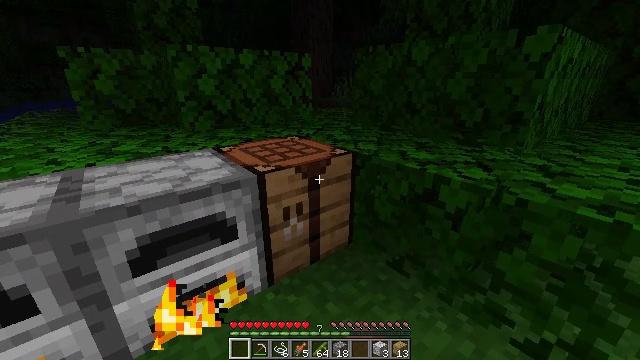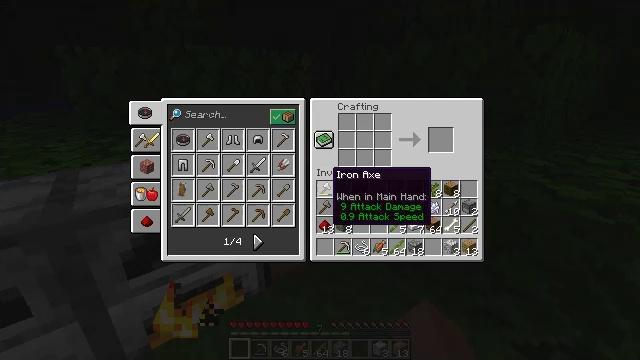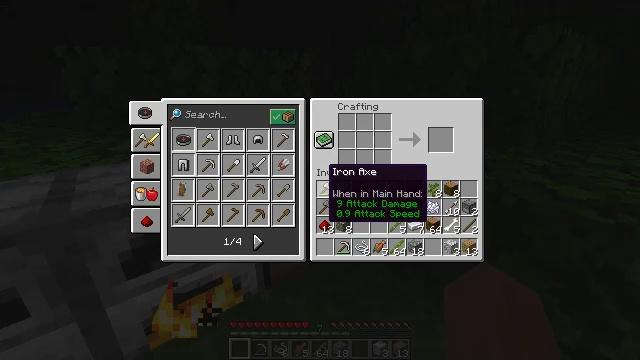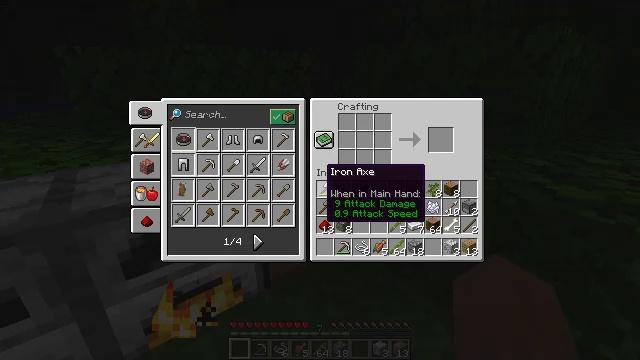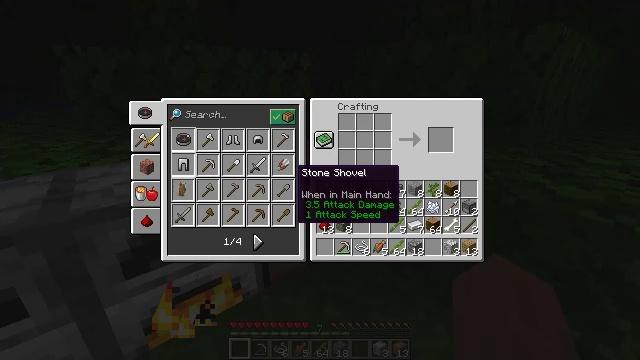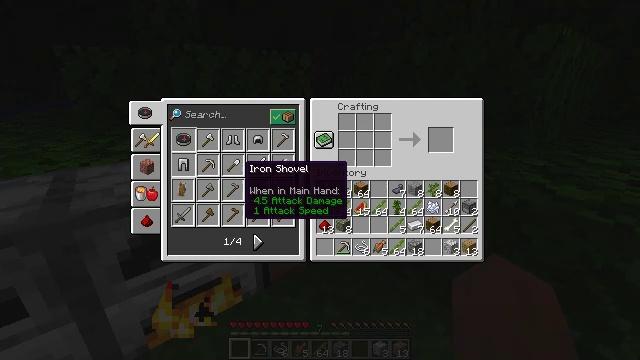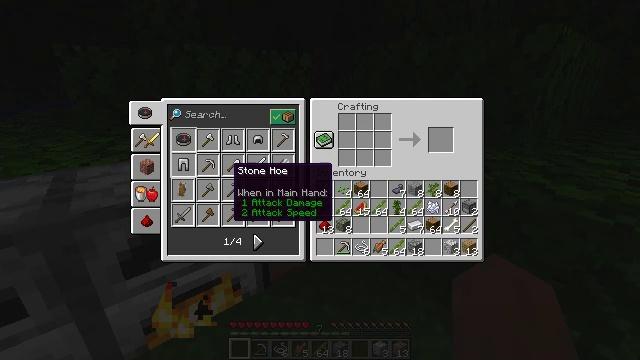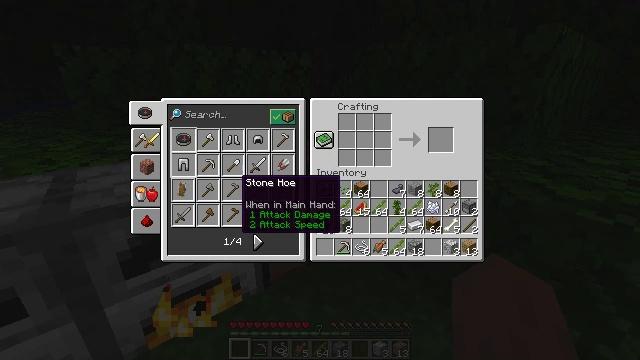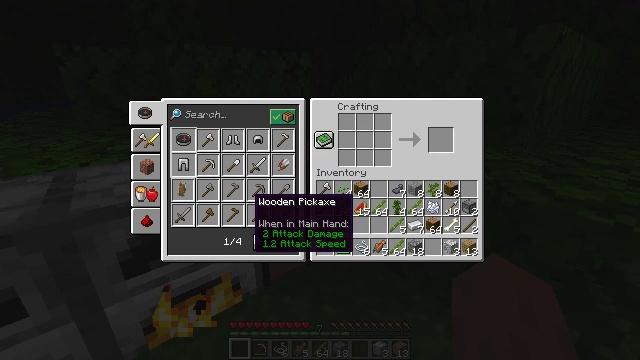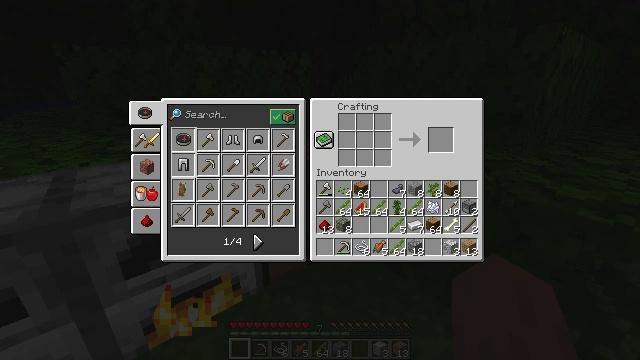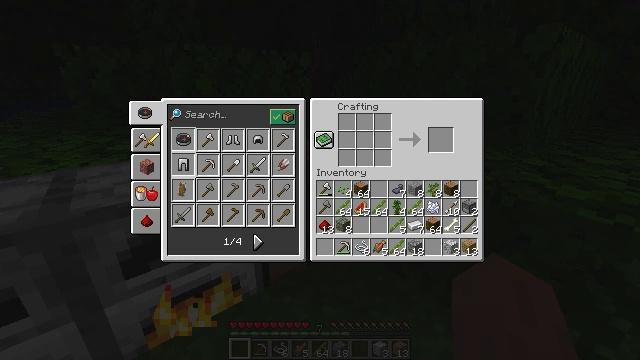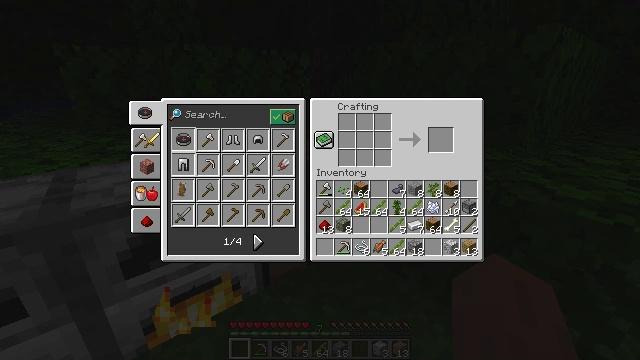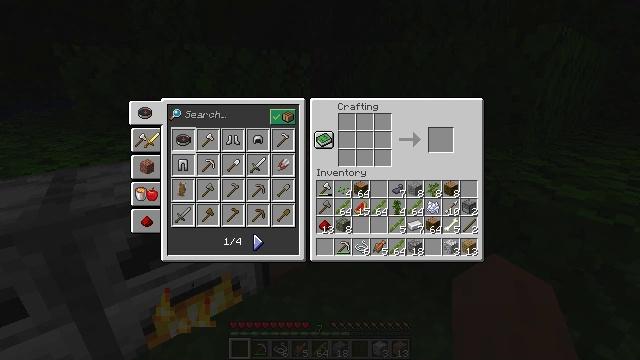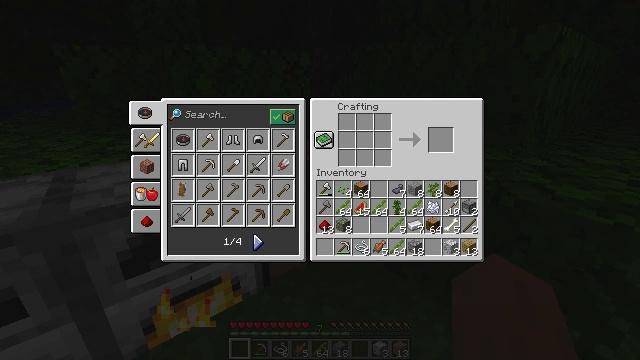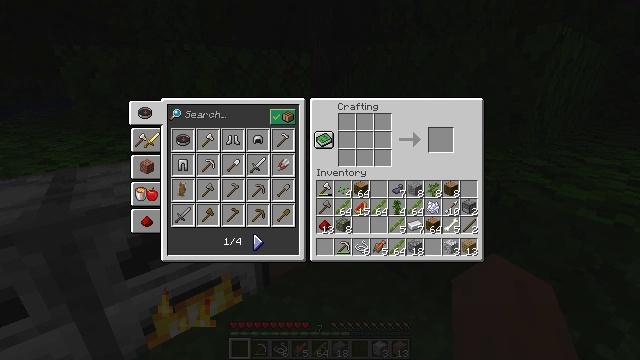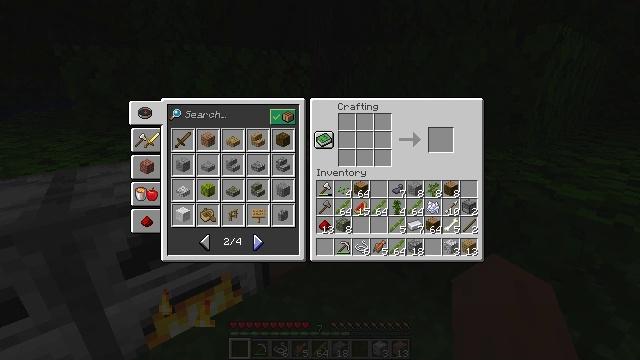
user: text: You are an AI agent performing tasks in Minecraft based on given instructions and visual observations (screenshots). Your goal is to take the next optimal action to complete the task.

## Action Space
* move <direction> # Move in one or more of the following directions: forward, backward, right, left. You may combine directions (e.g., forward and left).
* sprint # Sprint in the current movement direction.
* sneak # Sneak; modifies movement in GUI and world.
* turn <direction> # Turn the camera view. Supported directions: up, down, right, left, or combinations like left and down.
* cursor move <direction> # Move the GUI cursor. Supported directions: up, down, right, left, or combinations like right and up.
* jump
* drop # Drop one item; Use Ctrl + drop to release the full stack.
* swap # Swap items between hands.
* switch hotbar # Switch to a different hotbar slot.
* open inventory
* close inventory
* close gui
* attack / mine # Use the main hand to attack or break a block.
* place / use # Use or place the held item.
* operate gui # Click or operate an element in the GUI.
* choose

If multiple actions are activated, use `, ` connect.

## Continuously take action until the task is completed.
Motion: motion action
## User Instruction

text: Obtain jungle planks by crafting jungle logs.
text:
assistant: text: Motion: open gui
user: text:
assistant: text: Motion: no_op
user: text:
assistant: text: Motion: no_op
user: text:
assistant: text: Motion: cursor move left
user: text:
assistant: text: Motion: cursor move left
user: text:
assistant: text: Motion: cursor move left
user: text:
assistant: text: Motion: cursor move right and down
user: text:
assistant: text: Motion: cursor move right and down
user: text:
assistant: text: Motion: cursor move right and down
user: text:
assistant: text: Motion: no_op
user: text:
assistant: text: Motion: no_op
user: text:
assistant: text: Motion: no_op
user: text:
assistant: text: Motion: no_op
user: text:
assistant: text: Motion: no_op
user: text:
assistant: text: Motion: operate gui
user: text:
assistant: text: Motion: operate gui
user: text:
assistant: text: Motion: operate gui
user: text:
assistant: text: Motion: no_op
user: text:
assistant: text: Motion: no_op
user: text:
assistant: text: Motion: cursor move right
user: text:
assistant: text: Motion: cursor move right
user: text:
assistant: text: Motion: cursor move right
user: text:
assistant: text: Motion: cursor move right and up
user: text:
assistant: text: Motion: no_op
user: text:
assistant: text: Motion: cursor move left and up
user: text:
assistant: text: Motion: cursor move left
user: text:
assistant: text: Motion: cursor move left
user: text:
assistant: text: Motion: cursor move left
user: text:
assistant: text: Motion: no_op
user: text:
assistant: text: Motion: no_op